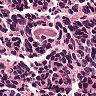
Metastatic tissue present: no